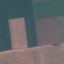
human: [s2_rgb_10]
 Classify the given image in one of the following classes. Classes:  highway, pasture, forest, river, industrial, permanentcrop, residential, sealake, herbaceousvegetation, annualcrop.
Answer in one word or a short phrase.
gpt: AnnualCrop